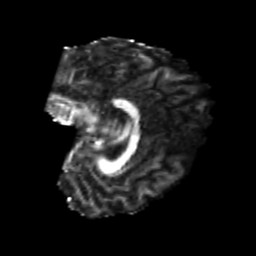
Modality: FA
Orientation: sagittal
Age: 24
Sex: female
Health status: healthy
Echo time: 0.074 s